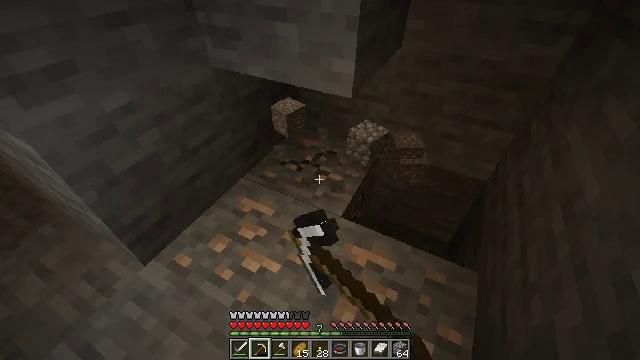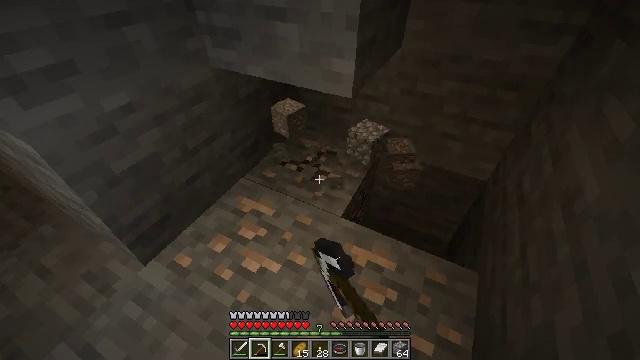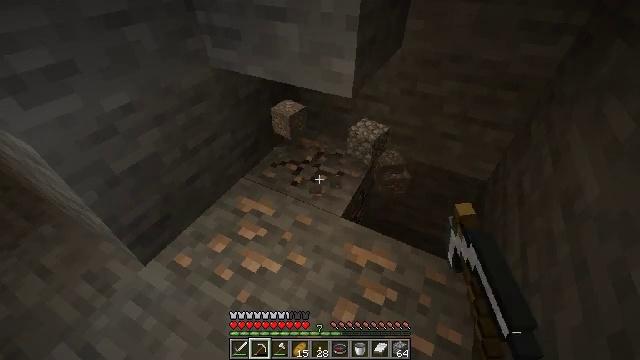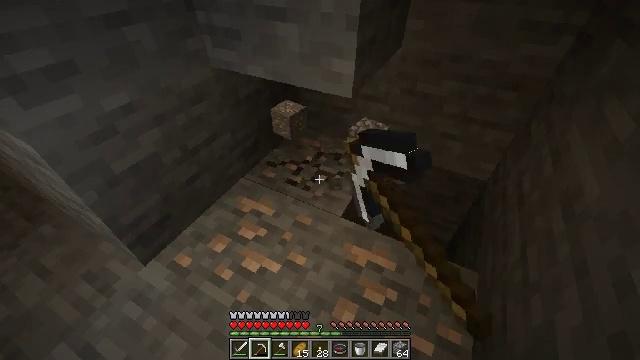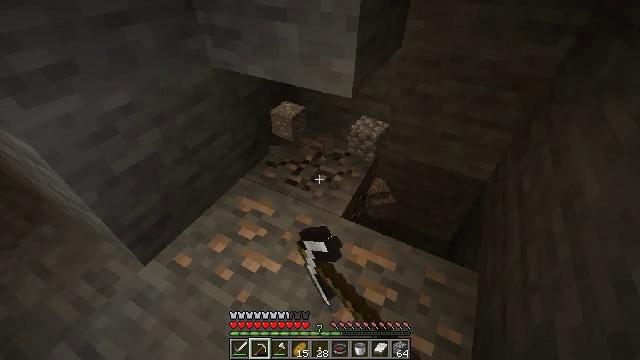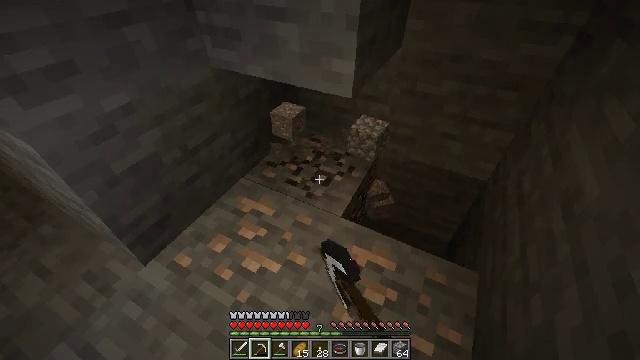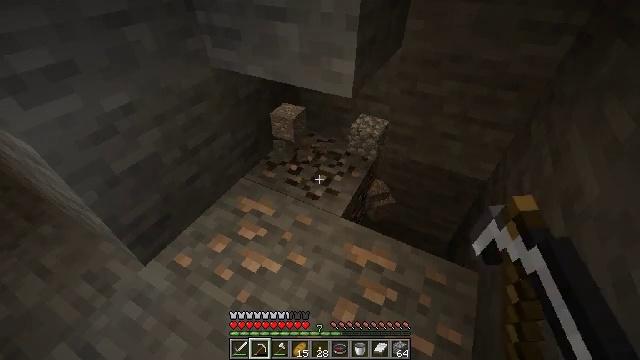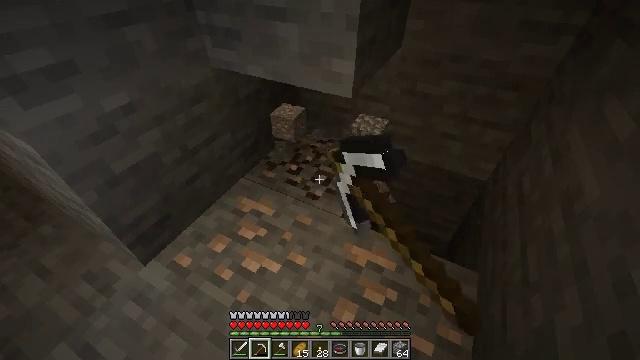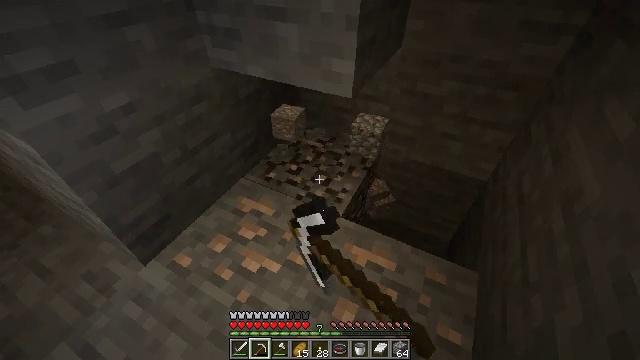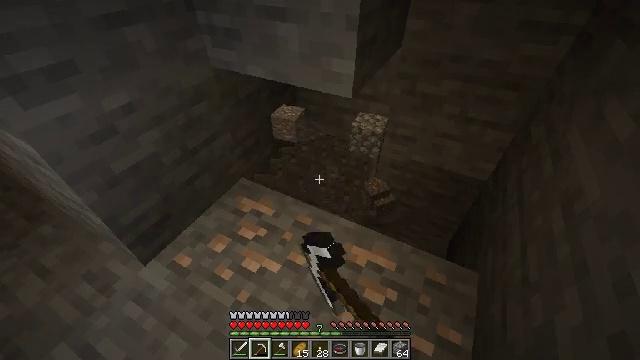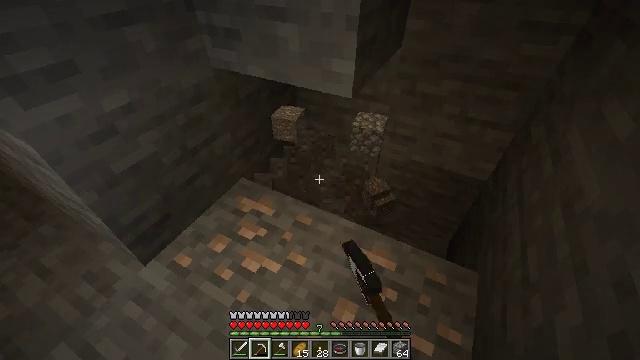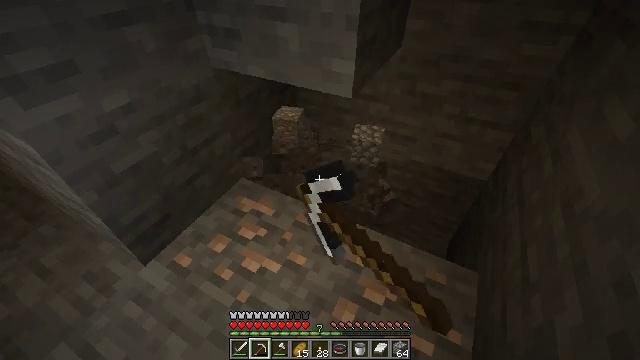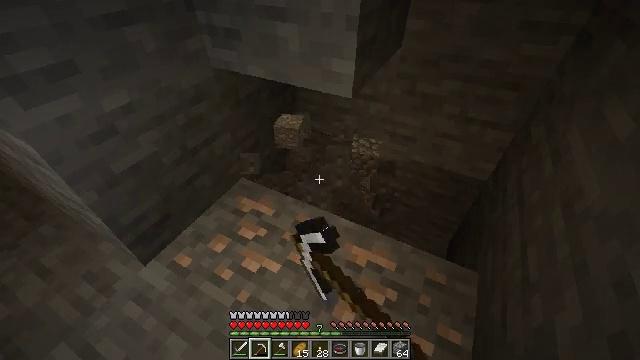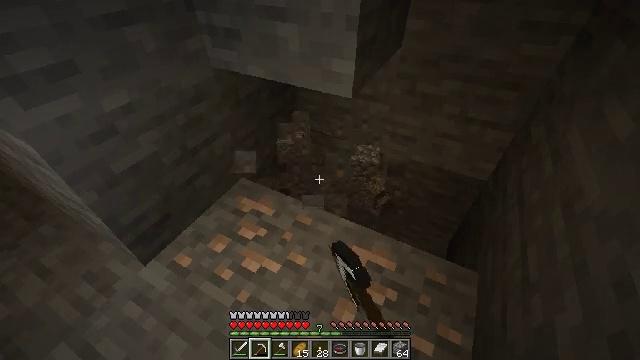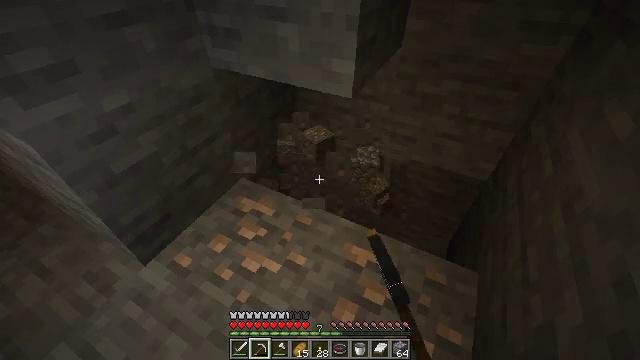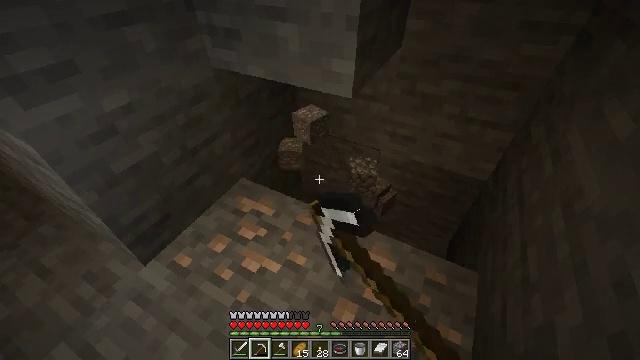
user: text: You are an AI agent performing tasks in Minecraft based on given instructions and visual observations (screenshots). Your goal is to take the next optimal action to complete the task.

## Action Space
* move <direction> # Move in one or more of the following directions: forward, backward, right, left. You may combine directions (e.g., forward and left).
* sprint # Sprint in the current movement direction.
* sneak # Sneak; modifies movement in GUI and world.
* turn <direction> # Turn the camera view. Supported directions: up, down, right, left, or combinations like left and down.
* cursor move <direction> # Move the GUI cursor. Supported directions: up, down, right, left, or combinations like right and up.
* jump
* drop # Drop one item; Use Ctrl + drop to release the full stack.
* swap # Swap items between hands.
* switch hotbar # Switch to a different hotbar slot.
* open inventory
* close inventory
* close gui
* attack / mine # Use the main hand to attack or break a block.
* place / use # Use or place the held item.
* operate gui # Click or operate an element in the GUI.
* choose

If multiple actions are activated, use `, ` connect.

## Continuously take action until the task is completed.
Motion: motion action
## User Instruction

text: Use a pickaxe to gather iron ore.
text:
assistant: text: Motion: attack / mine
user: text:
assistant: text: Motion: attack / mine
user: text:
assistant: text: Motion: attack / mine
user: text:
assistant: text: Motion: attack / mine
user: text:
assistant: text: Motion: attack / mine
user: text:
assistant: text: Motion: attack / mine
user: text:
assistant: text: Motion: attack / mine
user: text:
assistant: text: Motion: attack / mine
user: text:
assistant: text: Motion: attack / mine
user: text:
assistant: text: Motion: attack / mine
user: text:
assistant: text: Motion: attack / mine
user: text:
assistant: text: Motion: attack / mine
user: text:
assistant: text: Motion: attack / mine
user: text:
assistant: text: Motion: attack / mine
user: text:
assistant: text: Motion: attack / mine
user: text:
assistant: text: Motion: turn left and down, attack / mine
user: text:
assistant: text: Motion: turn left and down, attack / mine
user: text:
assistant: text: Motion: turn left and down, attack / mine
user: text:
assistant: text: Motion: attack / mine
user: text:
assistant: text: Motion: attack / mine
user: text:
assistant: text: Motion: attack / mine
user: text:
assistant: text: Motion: attack / mine
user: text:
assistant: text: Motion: attack / mine
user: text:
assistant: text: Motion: attack / mine
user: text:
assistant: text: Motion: attack / mine
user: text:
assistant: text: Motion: attack / mine
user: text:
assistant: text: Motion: attack / mine
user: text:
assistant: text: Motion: attack / mine
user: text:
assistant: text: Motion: attack / mine
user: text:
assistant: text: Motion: attack / mine